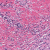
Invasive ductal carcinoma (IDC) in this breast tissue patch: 0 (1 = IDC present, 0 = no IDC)